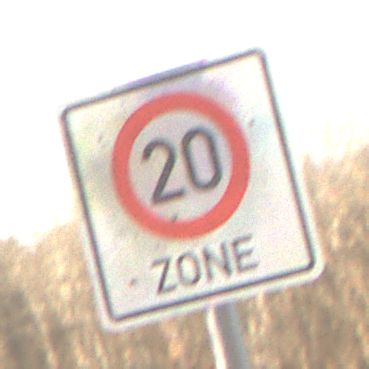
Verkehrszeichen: BeginnZone20
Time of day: SunriseSunset
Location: Outdoor (Nature)
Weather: PartlyCloudy
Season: NotSpecified
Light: Natural